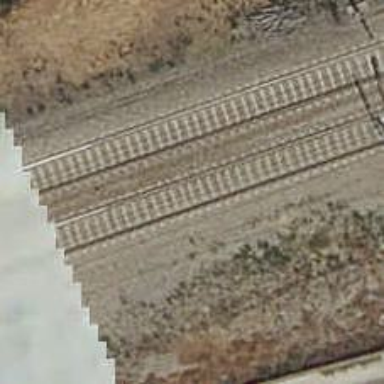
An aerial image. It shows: Railway with electrified contact lines.